Question: EDIT4: Got my application to write the user to the active directory, but the active directory complains when I try to enable the user

---
---
I'm trying to add a user to my local Active Directory (with AD LDS) by using Java (1.4) and LDAP.
However, I keep getting the following error:
> javax.naming.directory.SchemaViolationException: [LDAP: error code 65
- 0000207B : UpdErr: DSID-030511CF, problem 6002 (OBJ_CLASS_VIOLATION), data 0 ]; remaining > name 'CN=Test user,OU=Accounts,DC=PORTAL,DC=COMPANY,DC=BE'
My code:
'''
public static void main(String[] args) {
try {
DirContext ctx = new InitialDirContext(X_Ldap.getEnvironment());
user usr = new user("Test user", "FALSE");
ctx.bind(
"CN=Test user,OU=Accounts,DC=PORTAL,DC=COMPANY,DC=BE", usr);
// X_Ldap.checkIfUserExists("Test User");
ctx.close();
} catch (NamingException e) {
e.printStackTrace();
}
}
'''
---
'''
public class user implements DirContext {
String type;
/**
*
* @param isDisabled
* TRUE or FALSE (literally)
*/
public user(String username, String isDisabled) {
String type = username;
Attributes attr = new BasicAttributes(true);
Attribute oc = new BasicAttribute("objectclass");
oc.add("top");
oc.add("person");
oc.add("organizationalPerson");
oc.add("user");
Attribute memberOf = new BasicAttribute("memberOf");
memberOf.add("CN=Users,CN=Roles,DC=PORTAL,DC=COMPANY,DC=BE");
attr.put(oc);
attr.put("msDS-UserAccountDisabled", isDisabled);
attr.put(memberOf);
attr.put("comment", username);
}
public String toString() {
return type;
}
}
'''
---
I checked one of my user objects for mandatory attributes, but I'm not sure what i should fill in for all of them:
> cn: Jane Doe -- Unicode string
instanceType: 0x4 = (WRITE) -- Integer
objectCategory: CN=Person,CN=Schema,CN=Configuration,CN={EDBEACA1-6F60-413C-80F2-6C5CE265F22F} -- Distinguished Name
objectClass: top; person; organizationalPerson; user -- Object Identifier
objectSid: S-1-372665300-<PHONE>-519896106-<PHONE>-<PHONE>-<PHONE> -- SID
---
EDIT2: My current code:
'''
public class newuser {
public static void main(String[] args) {
String userName = "cn=Albert Einstein,ou=Accounts,DC=PORTAL,DC=COMPANY,DC=BE";
// String groupName =
// "cn=Users,cn=Roles,DC=PORTAL,DC=COMPANY,DC=BE";
try {
// Create the initial directory context
System.out.println("Creating initial directory context...");
LdapContext ctx = new InitialLdapContext(X_Ldap.getEnvironment(),
null);
// Create attributes to be associated with the new user
Attributes attrs = new BasicAttributes(true);
// some useful constants from lmaccess.h
int UF_ACCOUNTDISABLE = 0x0002;
int UF_PASSWD_NOTREQD = 0x0020;
int UF_PASSWD_CANT_CHANGE = 0x0040;
int UF_NORMAL_ACCOUNT = 0x0200;
int UF_DONT_EXPIRE_PASSWD = 0x10000;
int UF_PASSWORD_EXPIRED = 0x800000;
attrs.put("objectClass", "user");
attrs.put("cn", "Albert Einstein");
// These are some optional (but useful) attributes
attrs.put("givenName", "Albert");
attrs.put("sn", "Einstein");
attrs.put("displayName", "Albert Einstein");
attrs.put("description", "Research Scientist");
attrs.put("userPrincipalName", "AlbertE@antipodes.com");
attrs.put("mail", "relativity@antipodes.com");
attrs.put("telephoneNumber", "<PHONE>");
String newQuotedPassword = ""Pass123"";
byte[] newUnicodePassword = newQuotedPassword.getBytes("UTF-16");
attrs.put("unicodePwd", newUnicodePassword);
attrs.put("msDS-User-Account-Control-Computed",
Integer.toString(UF_NORMAL_ACCOUNT + UF_DONT_EXPIRE_PASSWD));
// Create the context
System.out.println("Creating context...");
Context result = ctx.createSubcontext(userName, attrs);
System.out.println("Created disabled account for: " + userName);
ctx.close();
System.out.println("Successfully created User: " + userName);
} catch (NamingException e) {
System.err.println("Problem creating object: " + e);
}
catch (IOException e) {
System.err.println("Problem creating object: " + e);
}
}
}
'''
'''
String newQuotedPassword = ""Pass123"";
byte[] newUnicodePassword = newQuotedPassword.getBytes("UTF-16");
attrs.put("unicodePwd", newUnicodePassword);
'''
gives me the following exception:
> Creating initial directory context... Problem creating object:
java.io.UnsupportedEncodingException: UTF16LE
EDIT 3: apparently the "User Account control" is not supported by AD LDS and is split up in a number of different attributes.
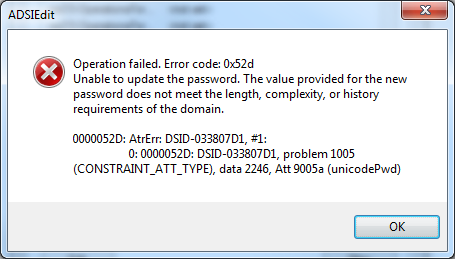
Answer: You perhaps can have a look to <URL>
For me you forgot the "'CN'" attribute.